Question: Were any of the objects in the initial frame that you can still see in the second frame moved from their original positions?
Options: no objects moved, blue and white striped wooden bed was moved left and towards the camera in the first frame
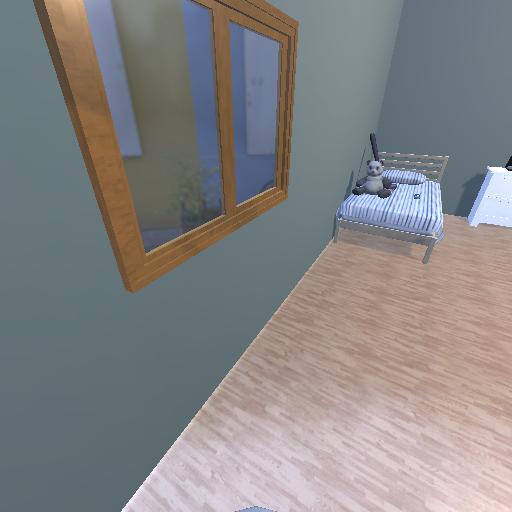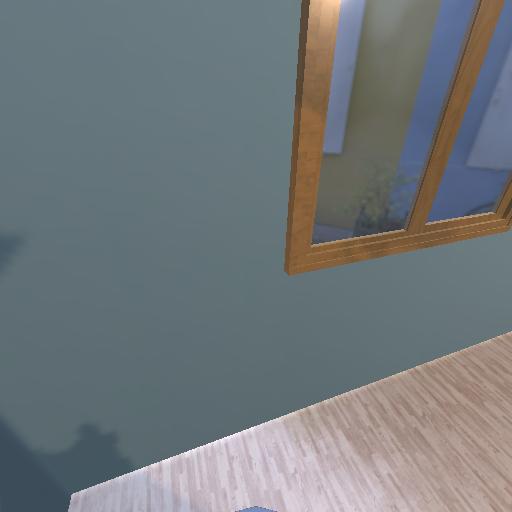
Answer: no objects moved